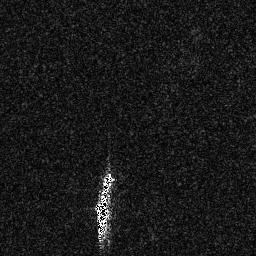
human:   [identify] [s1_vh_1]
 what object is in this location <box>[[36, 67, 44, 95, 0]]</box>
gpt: <ref>1 medium ship at the bottom</ref>